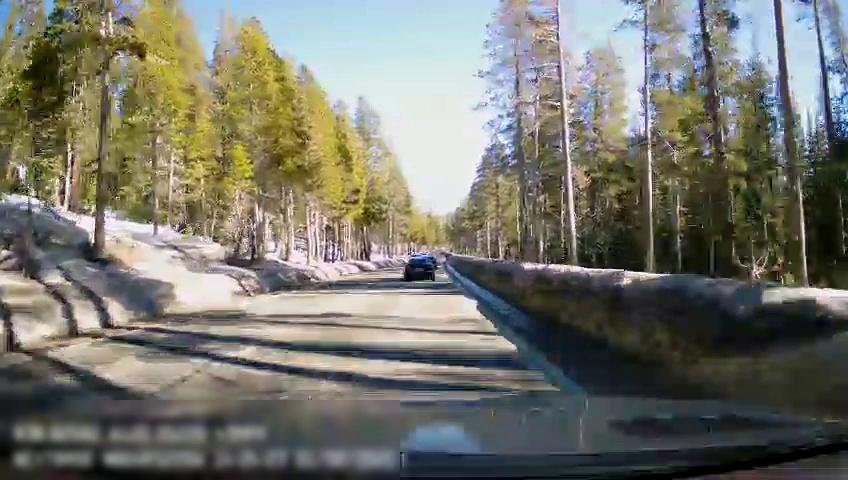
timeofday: Day
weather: Snowy
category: Drivable Space
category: Vehicles | Car